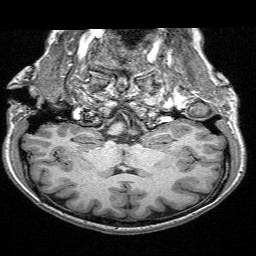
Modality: T1w
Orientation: sagittal
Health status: ill
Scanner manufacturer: siemens
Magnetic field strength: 3 T
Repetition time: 2.3 s
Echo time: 0.00298 s